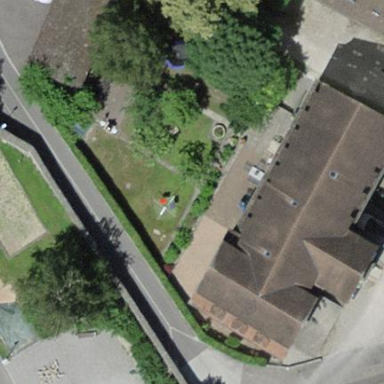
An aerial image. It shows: Building with tile roof.